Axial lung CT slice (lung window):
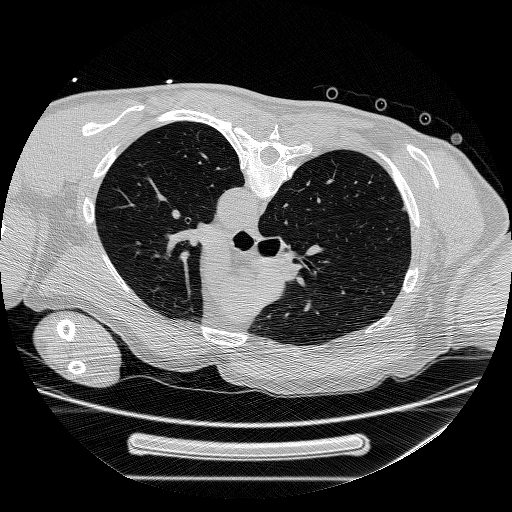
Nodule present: no